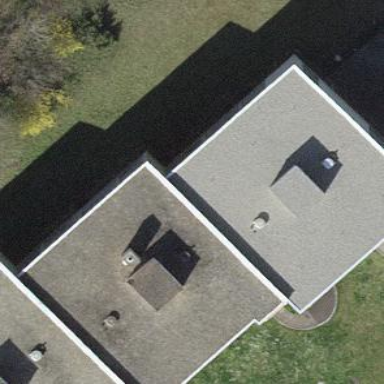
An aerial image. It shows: Apartment building with flat roof.